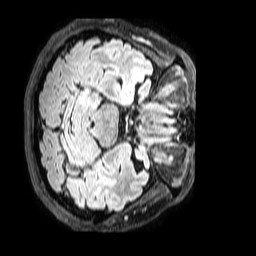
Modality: FLAIR
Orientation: axial
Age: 74
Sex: male
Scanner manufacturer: philips
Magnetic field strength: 3 T
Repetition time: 4.8 s
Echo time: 0.2825 s